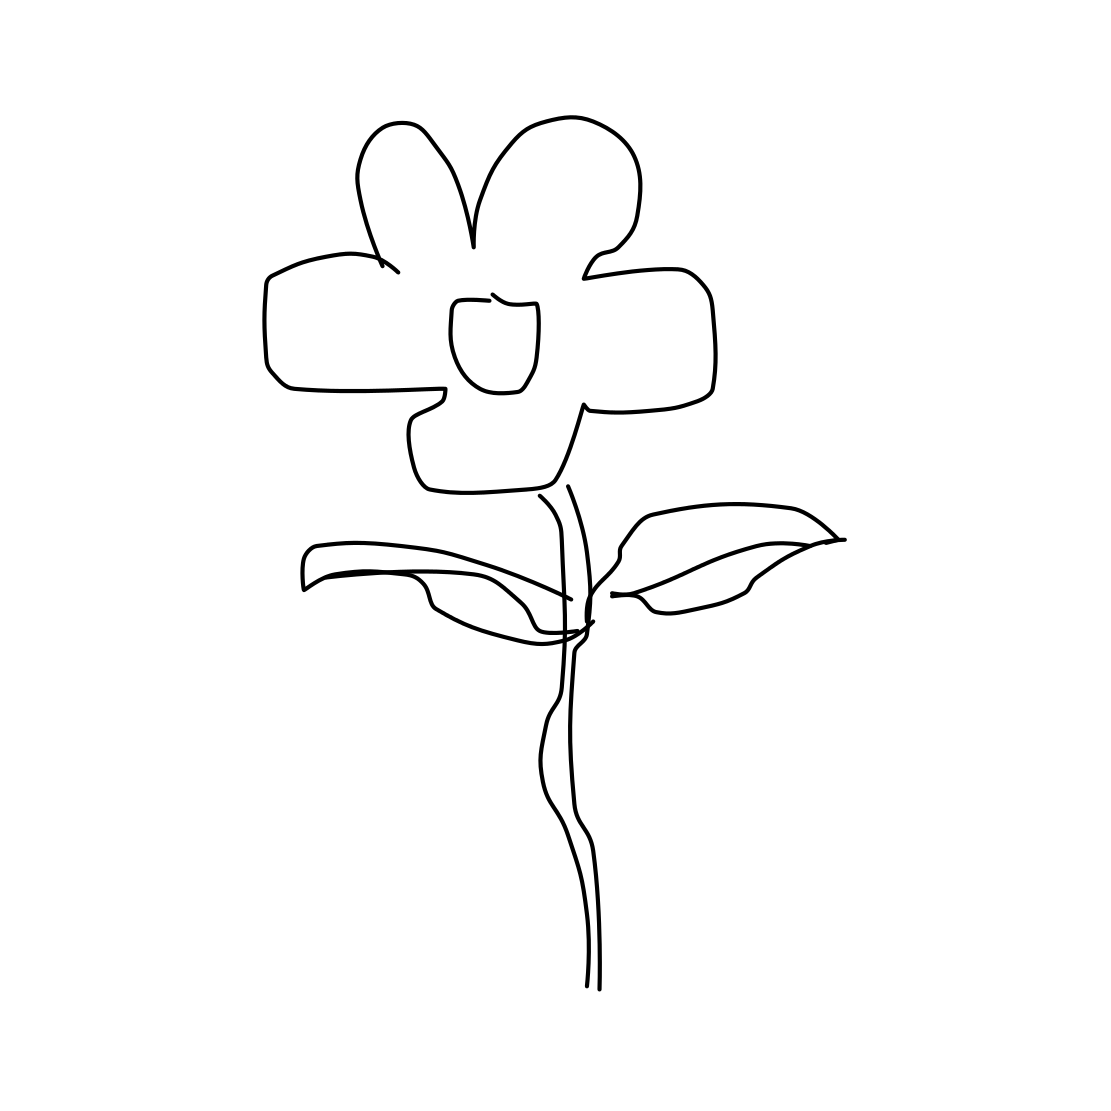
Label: flower with stem